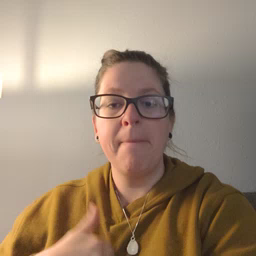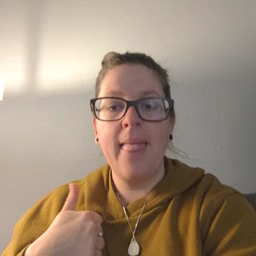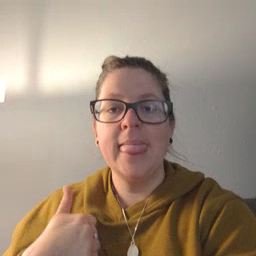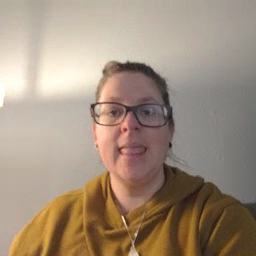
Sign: bath